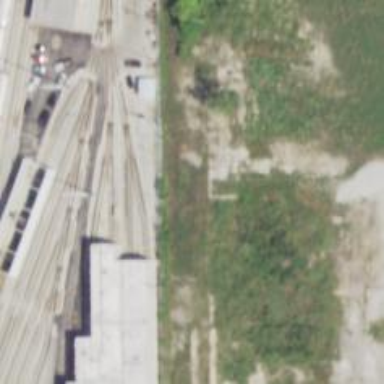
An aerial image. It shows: Electrified rail service yard.